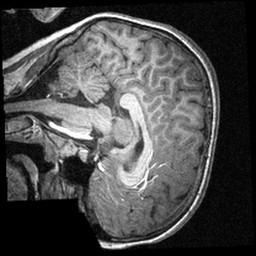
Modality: T1w
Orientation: sagittal
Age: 12
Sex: male